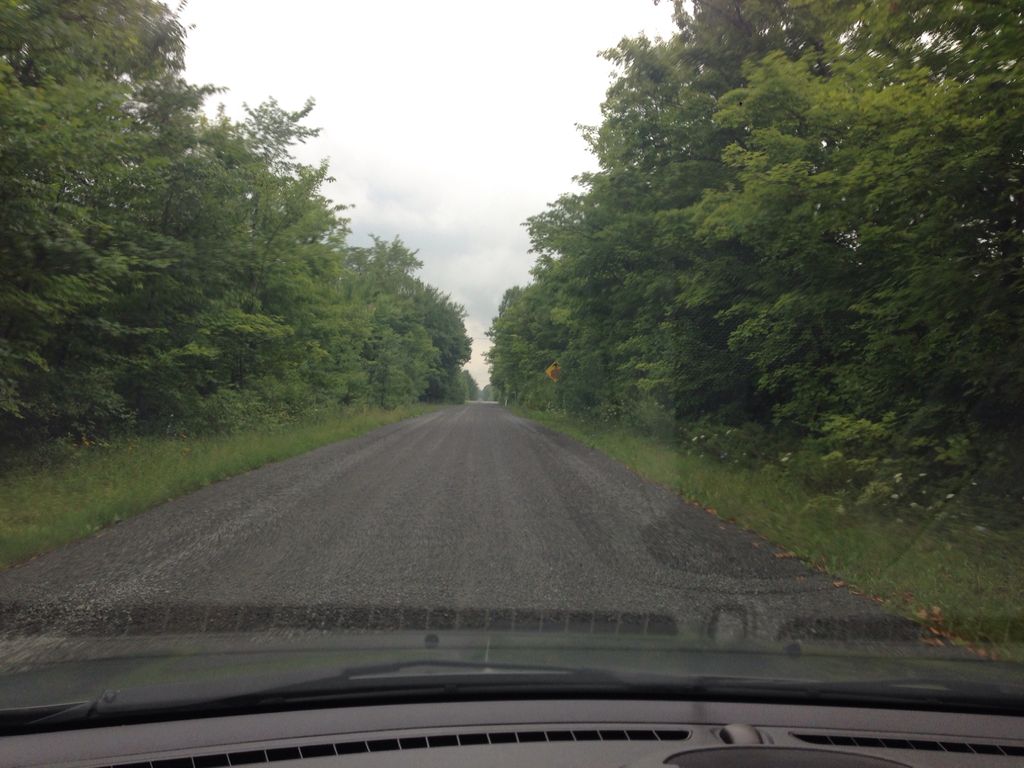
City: ottawa-gatineau